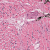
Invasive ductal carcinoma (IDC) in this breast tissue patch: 0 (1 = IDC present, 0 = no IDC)